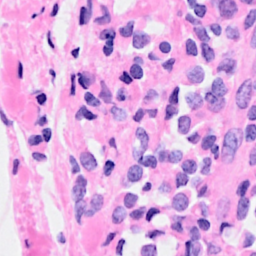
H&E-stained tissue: Breast